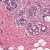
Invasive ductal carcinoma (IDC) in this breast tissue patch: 1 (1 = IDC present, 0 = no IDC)